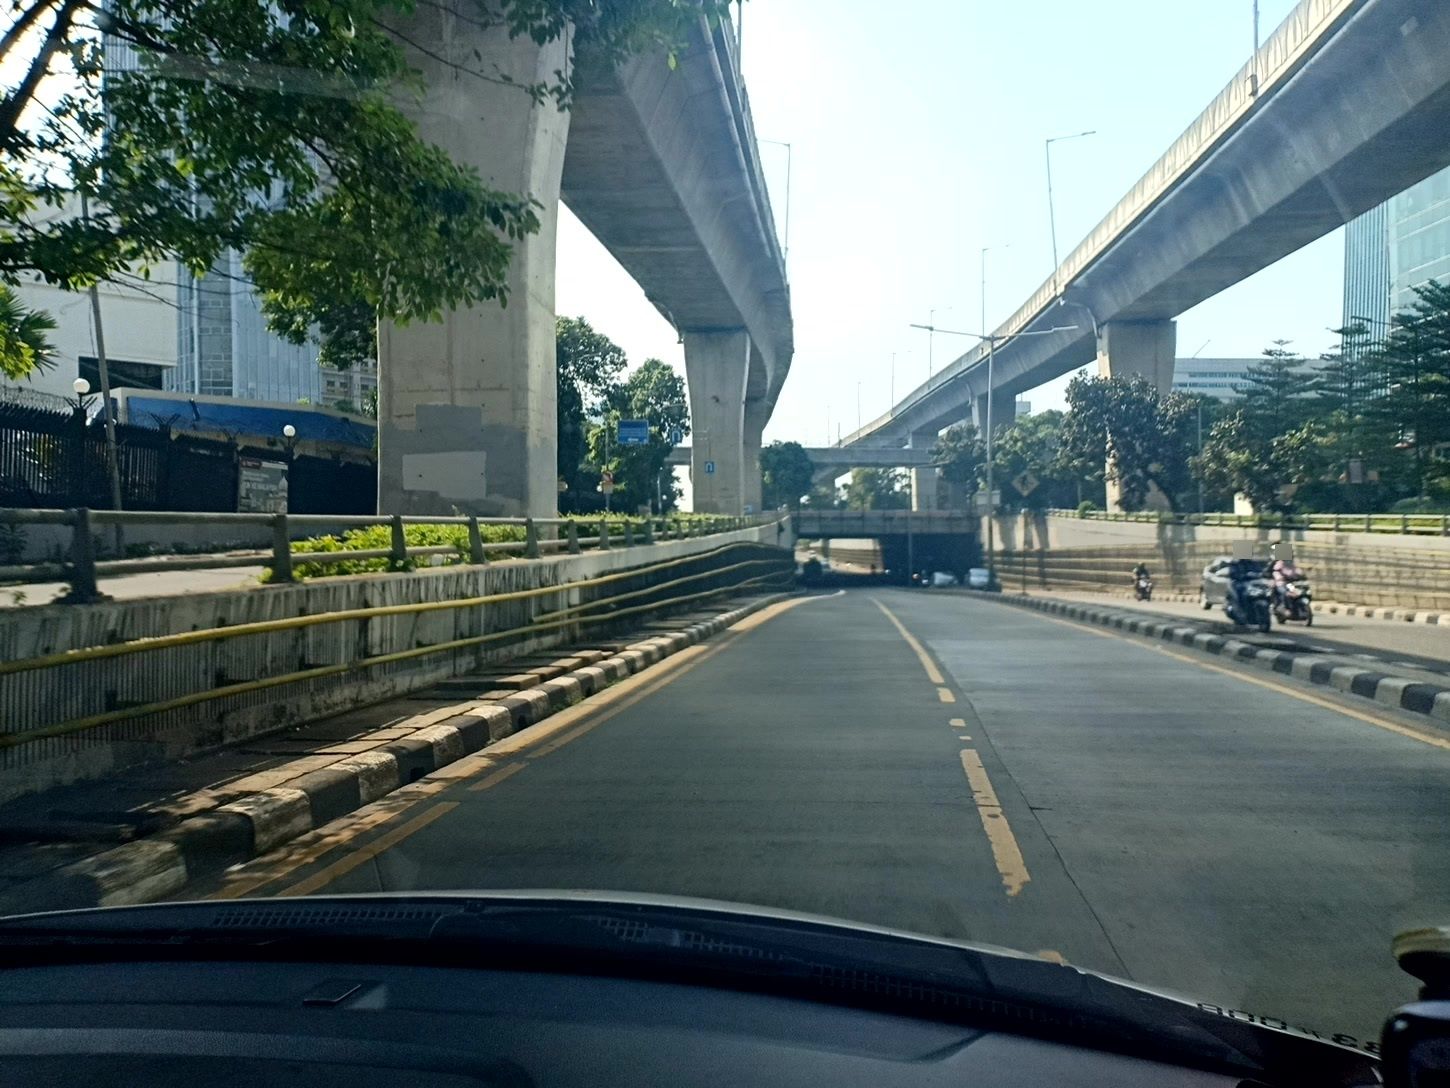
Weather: clear
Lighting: day
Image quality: good
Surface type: driving surface
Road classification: primary_link
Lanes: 1, 2
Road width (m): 8
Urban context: urban centre
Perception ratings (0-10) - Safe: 3.56, Lively: 5.52, Beautiful: 1.22, Boring: 3, Depressing: 1.4, Wealthy: 2.93